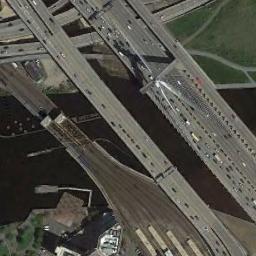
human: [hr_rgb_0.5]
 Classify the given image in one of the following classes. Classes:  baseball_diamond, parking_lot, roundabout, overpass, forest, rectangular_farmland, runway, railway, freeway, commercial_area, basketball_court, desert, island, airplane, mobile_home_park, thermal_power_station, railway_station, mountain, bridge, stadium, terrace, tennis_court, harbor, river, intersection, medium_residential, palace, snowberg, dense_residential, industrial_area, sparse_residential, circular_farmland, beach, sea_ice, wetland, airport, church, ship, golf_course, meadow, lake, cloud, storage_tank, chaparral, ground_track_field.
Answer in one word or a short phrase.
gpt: bridge